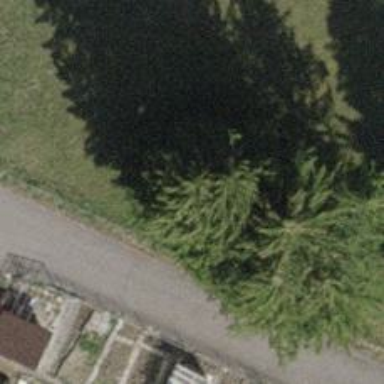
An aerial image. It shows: Needle-leaved tree in nature.